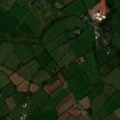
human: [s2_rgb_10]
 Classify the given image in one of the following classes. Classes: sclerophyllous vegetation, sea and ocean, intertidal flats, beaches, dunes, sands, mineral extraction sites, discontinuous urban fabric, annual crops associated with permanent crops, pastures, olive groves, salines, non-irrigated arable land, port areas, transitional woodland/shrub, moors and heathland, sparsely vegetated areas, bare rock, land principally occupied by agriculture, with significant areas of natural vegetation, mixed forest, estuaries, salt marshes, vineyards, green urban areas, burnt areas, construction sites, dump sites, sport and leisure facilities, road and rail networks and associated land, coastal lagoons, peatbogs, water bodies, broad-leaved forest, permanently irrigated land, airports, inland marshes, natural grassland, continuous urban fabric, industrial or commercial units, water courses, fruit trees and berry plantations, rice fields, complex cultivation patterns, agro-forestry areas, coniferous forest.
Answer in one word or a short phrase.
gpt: pastures